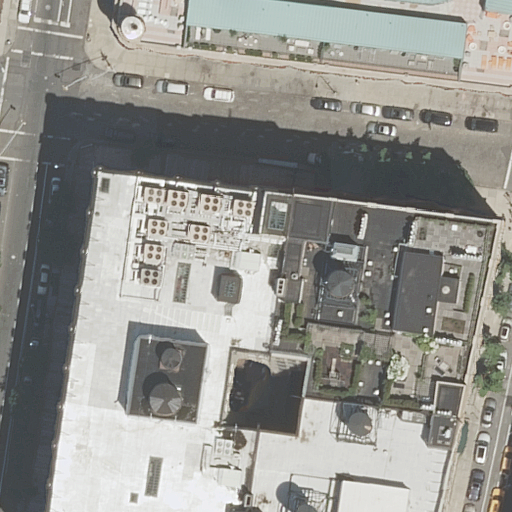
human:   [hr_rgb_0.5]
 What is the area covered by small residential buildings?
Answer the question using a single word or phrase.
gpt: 0m2

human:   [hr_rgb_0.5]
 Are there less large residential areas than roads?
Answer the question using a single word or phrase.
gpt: yes

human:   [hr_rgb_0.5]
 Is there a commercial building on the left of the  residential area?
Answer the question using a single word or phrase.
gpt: no

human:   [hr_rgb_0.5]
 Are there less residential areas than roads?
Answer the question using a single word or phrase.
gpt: yes

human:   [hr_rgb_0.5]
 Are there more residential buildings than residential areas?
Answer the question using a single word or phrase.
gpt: yes

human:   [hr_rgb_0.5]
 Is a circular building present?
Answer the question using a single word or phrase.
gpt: no

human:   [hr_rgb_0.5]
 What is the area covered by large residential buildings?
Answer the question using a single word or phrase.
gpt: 8027m2

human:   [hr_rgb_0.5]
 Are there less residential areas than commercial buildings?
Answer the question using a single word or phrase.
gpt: no

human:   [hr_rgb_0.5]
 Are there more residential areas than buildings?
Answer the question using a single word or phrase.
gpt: no

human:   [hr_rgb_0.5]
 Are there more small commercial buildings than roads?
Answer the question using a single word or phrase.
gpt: no

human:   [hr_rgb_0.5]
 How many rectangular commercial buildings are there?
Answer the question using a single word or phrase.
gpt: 0

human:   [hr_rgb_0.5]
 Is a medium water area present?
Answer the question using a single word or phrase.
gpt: no

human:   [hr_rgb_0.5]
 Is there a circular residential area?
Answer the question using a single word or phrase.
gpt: no

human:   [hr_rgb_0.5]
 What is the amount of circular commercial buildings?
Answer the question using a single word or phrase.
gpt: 0

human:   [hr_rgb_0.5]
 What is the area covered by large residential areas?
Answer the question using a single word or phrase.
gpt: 1382m2

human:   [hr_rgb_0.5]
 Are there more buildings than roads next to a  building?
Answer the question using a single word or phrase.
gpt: yes

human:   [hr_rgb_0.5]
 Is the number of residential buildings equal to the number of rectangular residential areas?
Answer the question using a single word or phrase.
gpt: no

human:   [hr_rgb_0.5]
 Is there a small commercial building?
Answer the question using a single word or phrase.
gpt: no

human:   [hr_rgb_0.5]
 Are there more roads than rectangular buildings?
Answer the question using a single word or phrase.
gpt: no

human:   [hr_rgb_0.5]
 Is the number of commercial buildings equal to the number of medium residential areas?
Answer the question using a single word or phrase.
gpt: yes

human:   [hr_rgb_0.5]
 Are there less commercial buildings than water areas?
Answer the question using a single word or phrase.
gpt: no

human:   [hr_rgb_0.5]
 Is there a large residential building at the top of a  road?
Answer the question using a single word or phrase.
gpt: yes

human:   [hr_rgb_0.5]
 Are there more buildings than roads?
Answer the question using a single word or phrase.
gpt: yes

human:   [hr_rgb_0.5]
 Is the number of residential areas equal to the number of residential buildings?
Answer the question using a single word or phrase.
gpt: no

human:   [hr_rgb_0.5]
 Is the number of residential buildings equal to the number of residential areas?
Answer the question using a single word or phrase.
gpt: no

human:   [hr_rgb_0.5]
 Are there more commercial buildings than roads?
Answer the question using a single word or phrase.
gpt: no

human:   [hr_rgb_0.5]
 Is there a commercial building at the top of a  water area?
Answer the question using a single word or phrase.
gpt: no

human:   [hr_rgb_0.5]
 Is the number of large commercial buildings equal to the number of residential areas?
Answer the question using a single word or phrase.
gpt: no

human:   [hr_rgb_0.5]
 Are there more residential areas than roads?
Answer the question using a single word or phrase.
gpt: no

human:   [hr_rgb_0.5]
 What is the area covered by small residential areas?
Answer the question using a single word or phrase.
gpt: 0m2

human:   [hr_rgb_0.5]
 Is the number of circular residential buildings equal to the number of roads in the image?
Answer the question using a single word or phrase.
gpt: no

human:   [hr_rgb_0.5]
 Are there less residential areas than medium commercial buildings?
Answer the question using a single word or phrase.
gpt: no

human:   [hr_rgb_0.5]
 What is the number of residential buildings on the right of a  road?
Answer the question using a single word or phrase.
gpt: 4

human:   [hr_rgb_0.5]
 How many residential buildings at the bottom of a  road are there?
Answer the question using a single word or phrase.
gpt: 3

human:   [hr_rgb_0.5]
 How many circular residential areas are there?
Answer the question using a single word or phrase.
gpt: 0

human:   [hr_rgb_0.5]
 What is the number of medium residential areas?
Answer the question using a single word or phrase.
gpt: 0